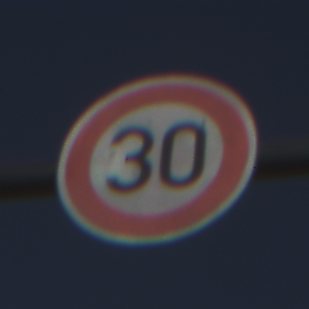
Verkehrszeichen: Geschwindigkeit30
Umgebung: Outdoor, Nature
Tageszeit: MorningAfternoon
Wetter: PartlyCloudy
Licht: Natural
Jahreszeit: NotSpecified
Kontrast: HighContrast